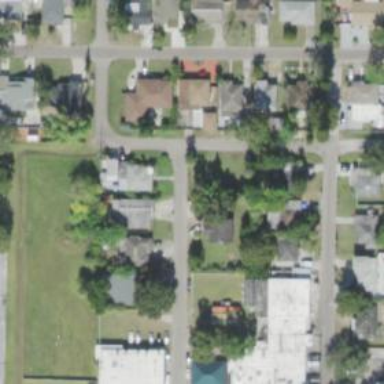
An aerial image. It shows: Residential area consisting of single-family homes.